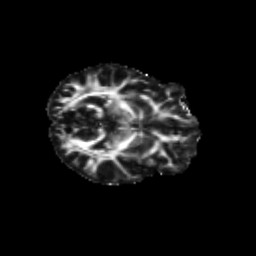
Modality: FA
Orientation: axial
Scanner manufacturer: siemens
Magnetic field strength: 3 T
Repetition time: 9.2 s
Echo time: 0.084 s